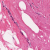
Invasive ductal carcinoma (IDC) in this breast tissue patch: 0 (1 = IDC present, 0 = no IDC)